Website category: sports
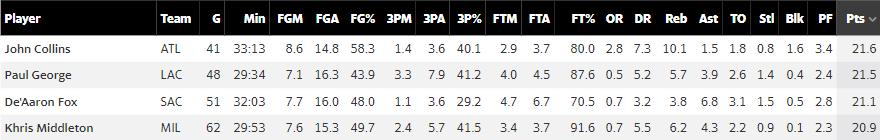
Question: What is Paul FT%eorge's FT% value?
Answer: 87.6

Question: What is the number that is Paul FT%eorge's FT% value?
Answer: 87.6

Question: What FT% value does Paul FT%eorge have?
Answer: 87.6

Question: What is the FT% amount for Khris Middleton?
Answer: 91.6

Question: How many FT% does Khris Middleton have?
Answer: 91.6

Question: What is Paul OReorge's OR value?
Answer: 0.5

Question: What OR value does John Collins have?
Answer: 2.8

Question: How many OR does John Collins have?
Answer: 2.8

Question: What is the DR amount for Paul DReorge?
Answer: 5.2

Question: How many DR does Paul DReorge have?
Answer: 5.2

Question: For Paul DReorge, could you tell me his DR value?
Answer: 5.2

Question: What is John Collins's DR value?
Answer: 7.3

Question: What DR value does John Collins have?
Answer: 7.3

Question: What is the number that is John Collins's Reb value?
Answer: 10.1

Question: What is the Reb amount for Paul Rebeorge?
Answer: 5.7

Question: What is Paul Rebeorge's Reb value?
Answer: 5.7

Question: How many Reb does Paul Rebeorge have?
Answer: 5.7

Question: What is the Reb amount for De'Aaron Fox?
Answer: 3.8

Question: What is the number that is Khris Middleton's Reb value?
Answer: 6.2

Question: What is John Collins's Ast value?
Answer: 1.5

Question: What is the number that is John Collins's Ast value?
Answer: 1.5

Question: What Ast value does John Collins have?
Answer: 1.5

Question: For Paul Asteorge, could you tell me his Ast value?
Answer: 3.9

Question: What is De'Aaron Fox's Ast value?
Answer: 6.8

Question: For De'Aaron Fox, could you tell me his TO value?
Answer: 3.1

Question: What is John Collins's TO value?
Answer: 1.8

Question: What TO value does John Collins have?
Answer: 1.8

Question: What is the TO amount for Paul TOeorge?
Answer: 2.6

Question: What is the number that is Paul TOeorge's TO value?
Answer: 2.6

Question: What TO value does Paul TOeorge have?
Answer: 2.6

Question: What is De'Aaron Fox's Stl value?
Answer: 1.5

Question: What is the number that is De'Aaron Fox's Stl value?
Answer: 1.5

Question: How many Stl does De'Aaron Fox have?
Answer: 1.5

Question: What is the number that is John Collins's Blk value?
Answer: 1.6

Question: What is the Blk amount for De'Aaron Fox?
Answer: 0.5

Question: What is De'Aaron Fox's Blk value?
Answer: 0.5

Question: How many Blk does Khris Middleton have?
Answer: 0.1

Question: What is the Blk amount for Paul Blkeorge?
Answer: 0.4

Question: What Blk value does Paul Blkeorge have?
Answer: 0.4

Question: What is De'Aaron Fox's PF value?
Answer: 2.8

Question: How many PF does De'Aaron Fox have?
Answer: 2.8

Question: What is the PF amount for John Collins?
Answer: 3.4

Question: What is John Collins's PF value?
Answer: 3.4

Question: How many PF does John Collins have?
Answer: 3.4

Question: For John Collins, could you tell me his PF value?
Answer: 3.4

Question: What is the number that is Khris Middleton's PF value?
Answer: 2.3

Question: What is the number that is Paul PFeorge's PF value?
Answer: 2.4

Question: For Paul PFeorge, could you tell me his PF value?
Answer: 2.4

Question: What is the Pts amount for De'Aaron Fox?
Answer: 21.1

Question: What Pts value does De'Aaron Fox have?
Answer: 21.1